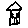
Label: house